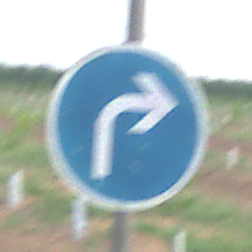
Verkehrszeichen: VorgeschriebeneFahrtrichtungRechts
Umgebung: Outdoor, Nature
Tageszeit: SunriseSunset
Wetter: PartlyCloudy
Licht: Natural
Jahreszeit: NotSpecified
Kontrast: LowContrast